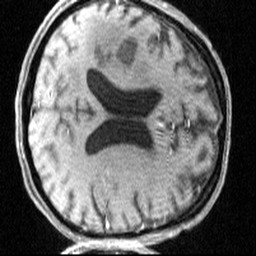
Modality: angio
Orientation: axial
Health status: ill
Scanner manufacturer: siemens
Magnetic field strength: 1.5 T
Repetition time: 0.039 s
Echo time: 0.00502 s